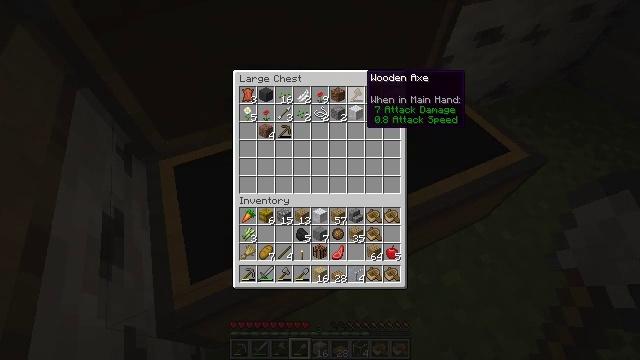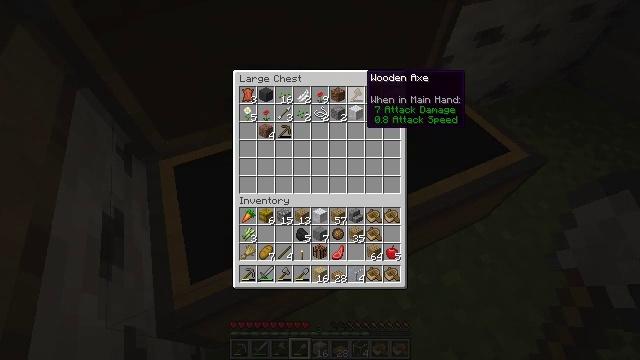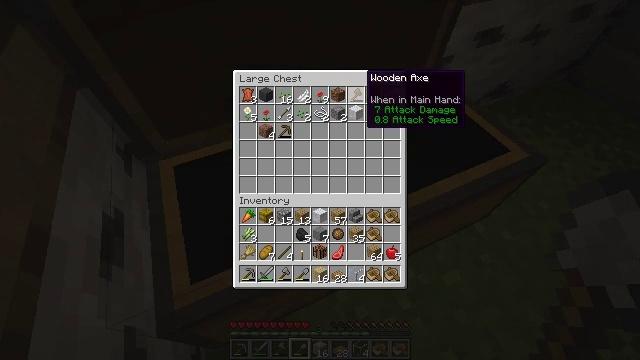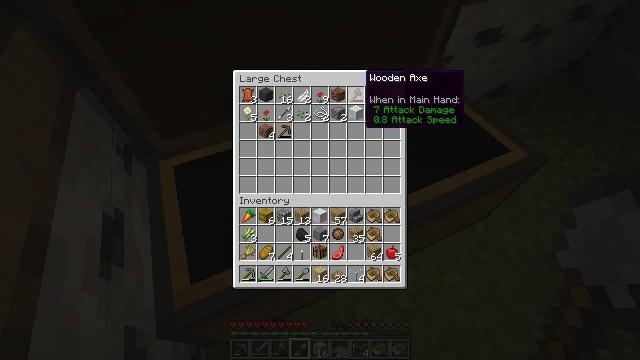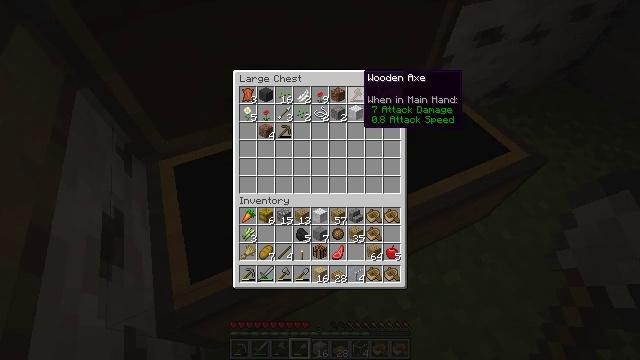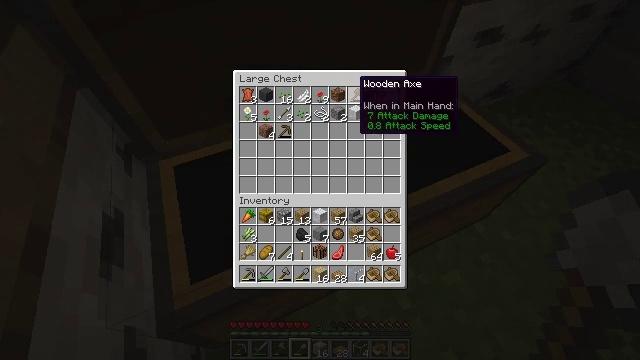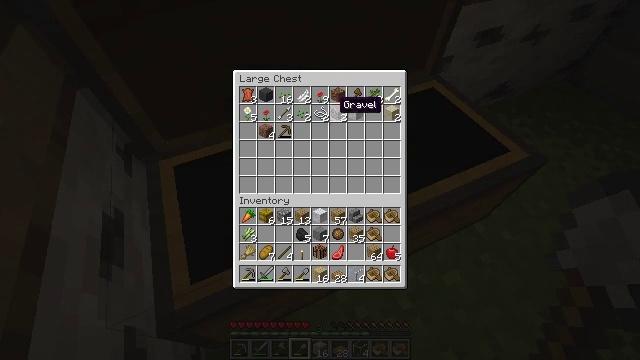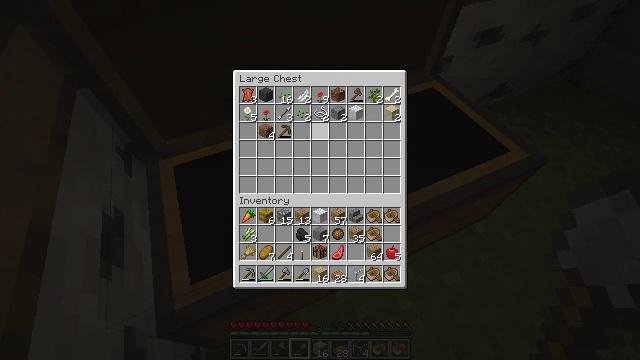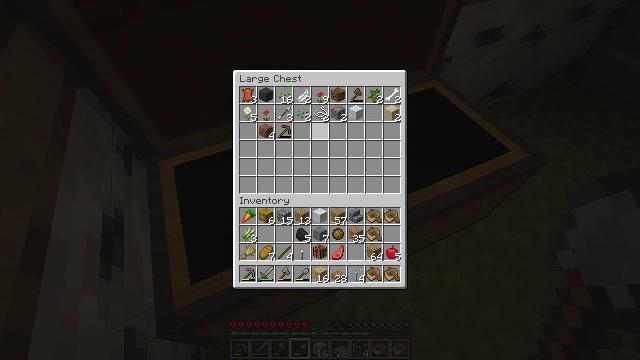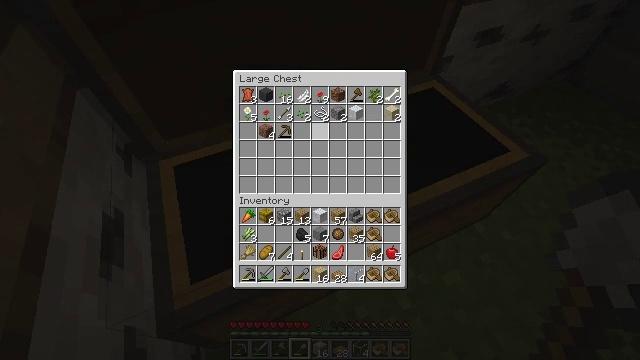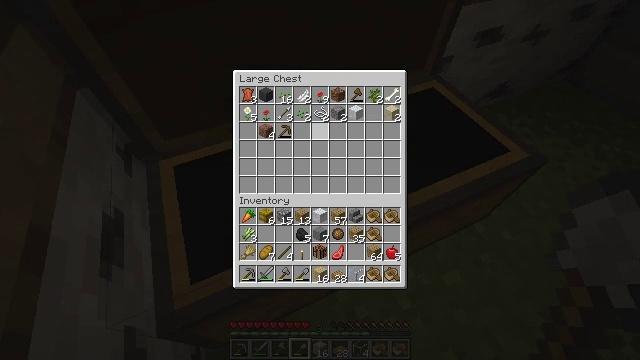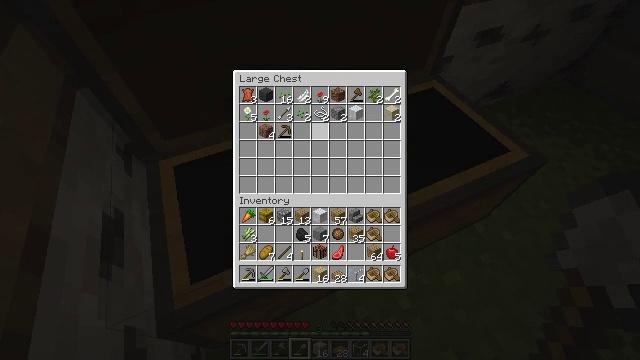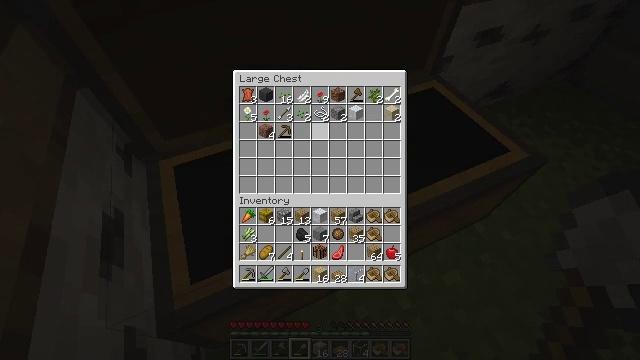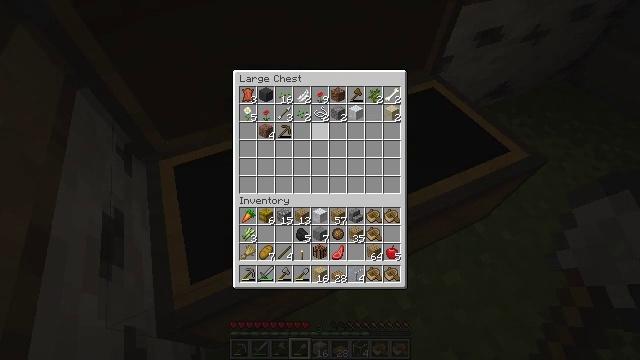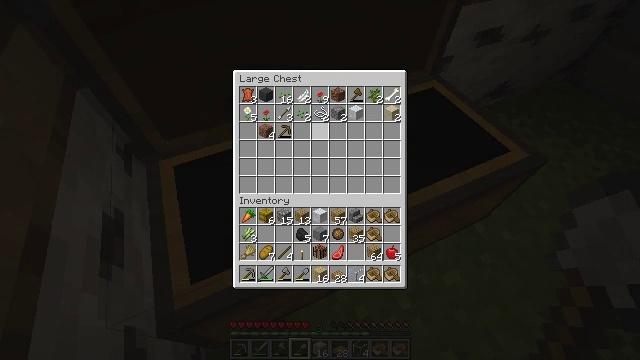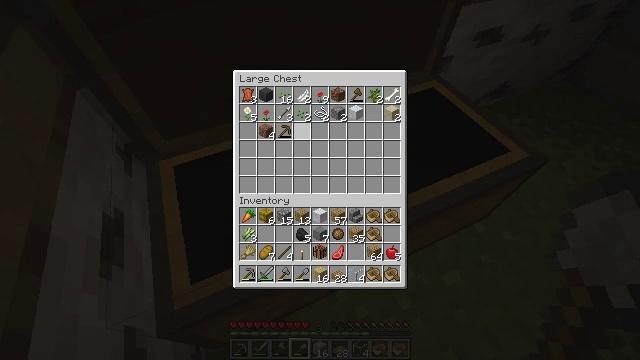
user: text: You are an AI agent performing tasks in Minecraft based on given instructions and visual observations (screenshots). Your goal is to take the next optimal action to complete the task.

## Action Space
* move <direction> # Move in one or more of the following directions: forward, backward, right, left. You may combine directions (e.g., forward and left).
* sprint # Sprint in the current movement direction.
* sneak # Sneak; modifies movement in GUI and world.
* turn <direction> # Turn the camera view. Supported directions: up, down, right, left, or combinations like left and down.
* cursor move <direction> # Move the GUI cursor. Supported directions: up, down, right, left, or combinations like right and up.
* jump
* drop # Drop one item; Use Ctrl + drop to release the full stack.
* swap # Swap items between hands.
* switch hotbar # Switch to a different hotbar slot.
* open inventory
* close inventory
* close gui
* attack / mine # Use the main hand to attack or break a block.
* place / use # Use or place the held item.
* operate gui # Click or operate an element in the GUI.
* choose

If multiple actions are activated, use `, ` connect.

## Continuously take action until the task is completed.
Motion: motion action
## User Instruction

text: Retrieve oak planks from the wooden block.
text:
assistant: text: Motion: no_op
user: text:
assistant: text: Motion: no_op
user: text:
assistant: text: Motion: no_op
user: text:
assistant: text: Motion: no_op
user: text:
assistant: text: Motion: no_op
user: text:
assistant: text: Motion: cursor move left and down
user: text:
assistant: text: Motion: cursor move left and down
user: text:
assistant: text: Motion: no_op
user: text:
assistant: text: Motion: no_op
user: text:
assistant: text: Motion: no_op
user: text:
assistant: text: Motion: no_op
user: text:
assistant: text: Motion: no_op
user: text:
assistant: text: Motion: no_op
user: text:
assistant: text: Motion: no_op
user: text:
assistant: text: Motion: no_op
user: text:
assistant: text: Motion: no_op
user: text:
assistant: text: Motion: no_op
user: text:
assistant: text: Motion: no_op
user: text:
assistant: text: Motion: no_op
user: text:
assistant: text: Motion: no_op
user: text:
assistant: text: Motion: no_op
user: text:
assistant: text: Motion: no_op
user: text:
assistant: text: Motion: no_op
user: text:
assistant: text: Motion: no_op
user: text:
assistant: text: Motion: no_op
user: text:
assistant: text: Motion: no_op
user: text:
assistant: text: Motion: no_op
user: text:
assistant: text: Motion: no_op
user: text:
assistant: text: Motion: no_op
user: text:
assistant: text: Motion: no_op